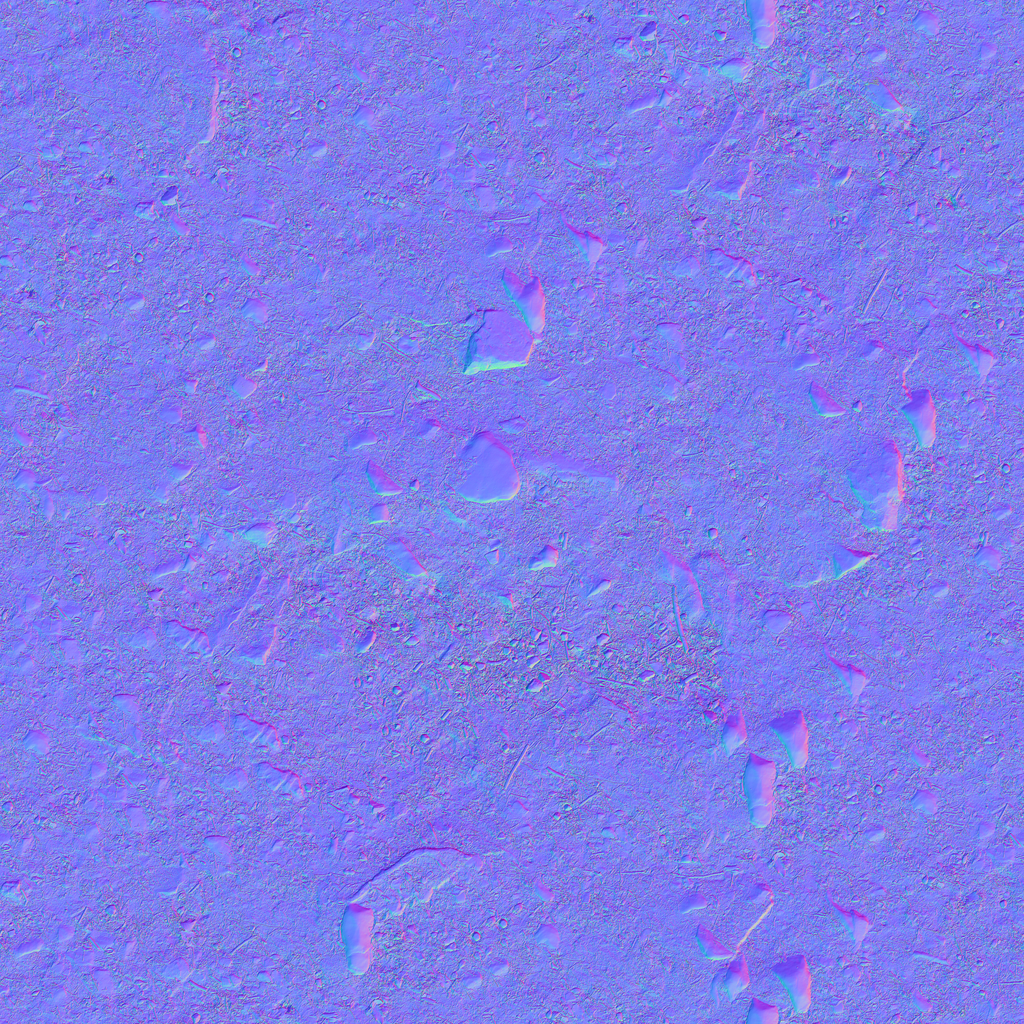
Texture map type: NormalDX